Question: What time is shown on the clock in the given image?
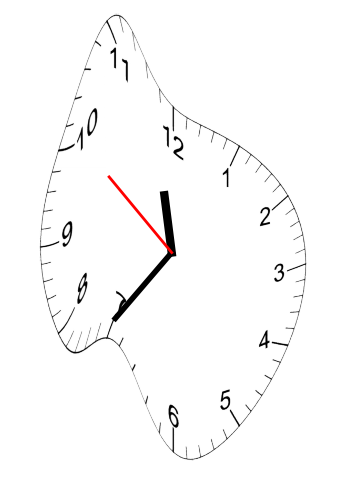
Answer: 11:35:51